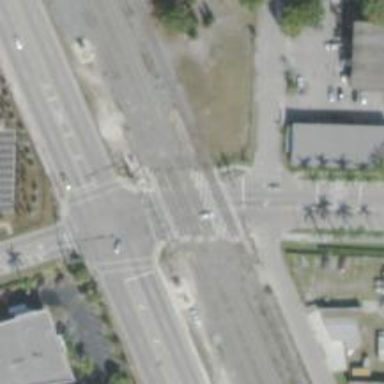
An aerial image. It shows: Crossing for the railway.